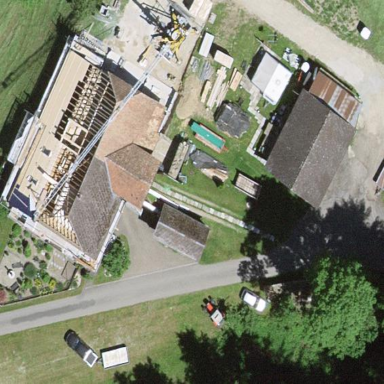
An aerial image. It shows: Farm building.